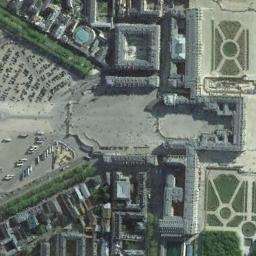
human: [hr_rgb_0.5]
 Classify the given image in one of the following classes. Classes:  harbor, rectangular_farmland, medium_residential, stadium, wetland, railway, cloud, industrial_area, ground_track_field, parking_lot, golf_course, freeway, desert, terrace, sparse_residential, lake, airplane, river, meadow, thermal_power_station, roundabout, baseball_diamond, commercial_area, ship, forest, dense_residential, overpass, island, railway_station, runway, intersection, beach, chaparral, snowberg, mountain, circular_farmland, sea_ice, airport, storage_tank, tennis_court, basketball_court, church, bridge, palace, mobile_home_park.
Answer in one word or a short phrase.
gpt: palace